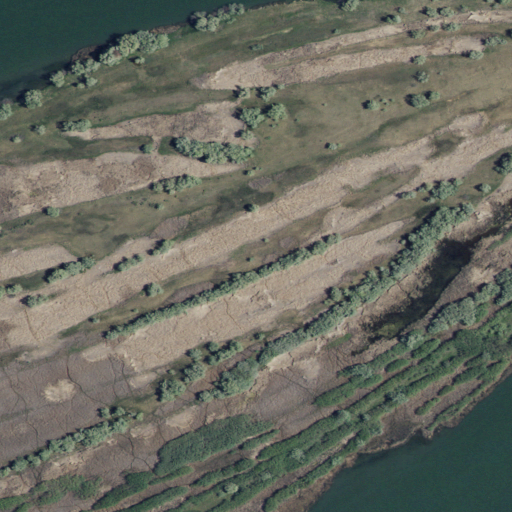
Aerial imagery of island in Idaho named Custer Island containing herbaceous wetlands, woody wetlands, and open water